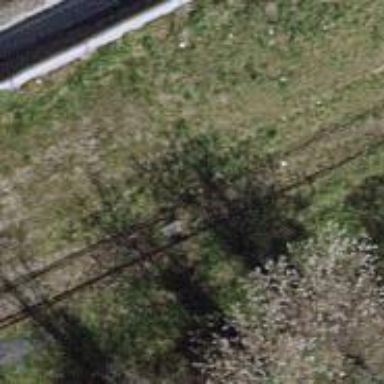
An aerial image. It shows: Railway switch.